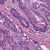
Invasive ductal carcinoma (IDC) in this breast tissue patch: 1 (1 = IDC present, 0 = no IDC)